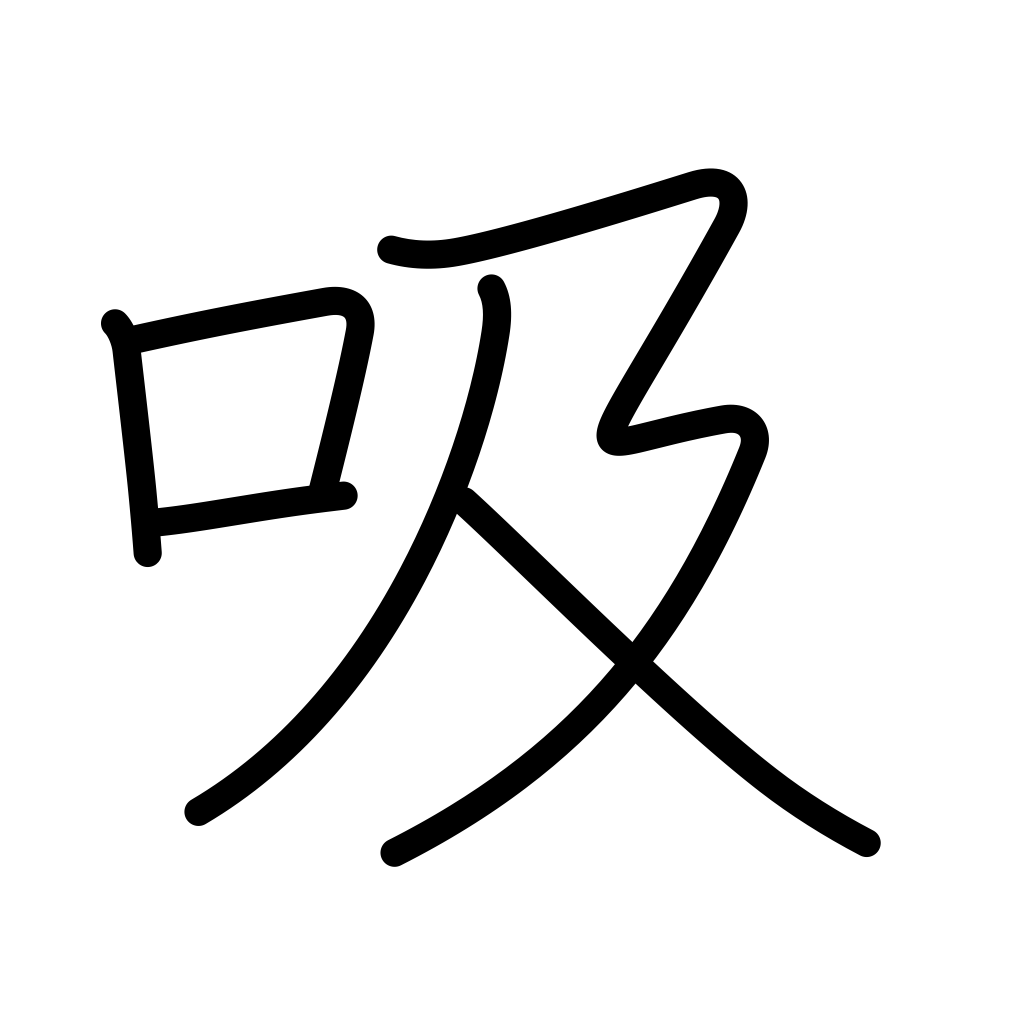
Meaning: suck, imbibe, inhale, sip